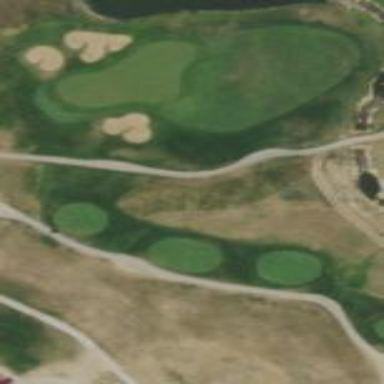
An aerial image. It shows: Area with grass used as rough in golf course.